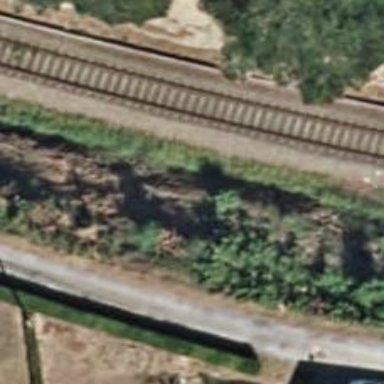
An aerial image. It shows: Retaining wall.